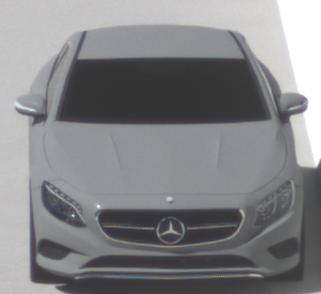
Make: Mercedes-Benz
Model: S 400 Coupé
Detailed model: S-Class (217) Coupé
Model produced from: 2015/10
Model produced until: 2017/09
Doors: 2
Color: gray
Road condition: dry road
Daytime: midday
Contrast: high contrast